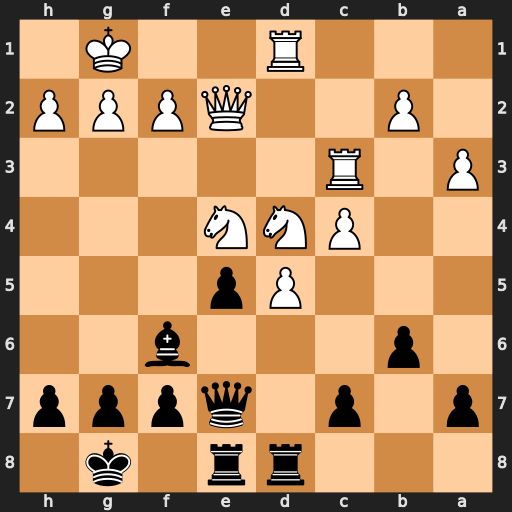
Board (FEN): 3rr1k1/p1p1qppp/1p3b2/3Pp3/2PNN3/P1R5/1P2QPPP/3R2K1
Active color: b
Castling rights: -
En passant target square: -
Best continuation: exd4 Nxf6+ Qxf6